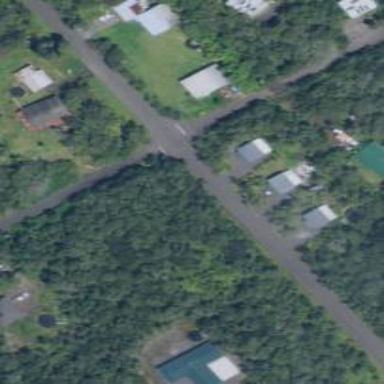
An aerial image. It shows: Asphalt road designated as living street.